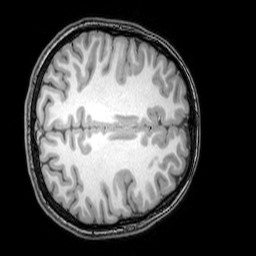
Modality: T1w
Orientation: axial
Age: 22
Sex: female
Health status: healthy
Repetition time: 0.081 s
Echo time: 0.037 s